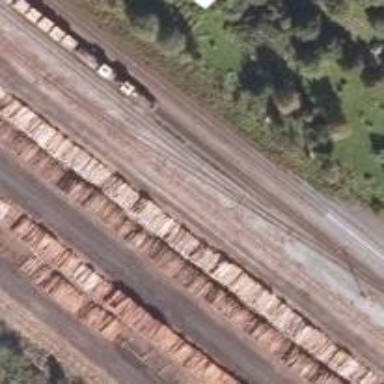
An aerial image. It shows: Railway yard used for servicing trains.